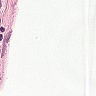
Metastatic tissue present: no